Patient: sex F, age 73
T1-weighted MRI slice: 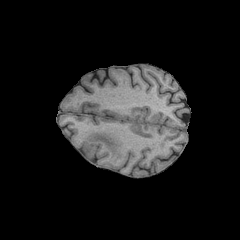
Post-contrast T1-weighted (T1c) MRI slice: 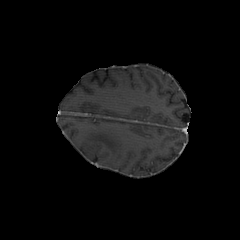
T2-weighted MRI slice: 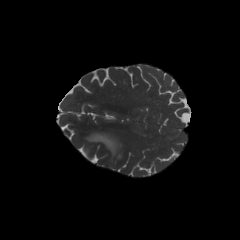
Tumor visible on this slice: yes
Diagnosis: Glioblastoma, IDH-wildtype
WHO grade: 4